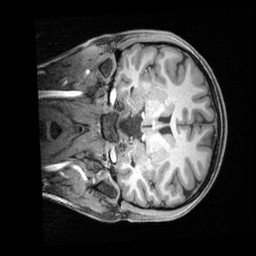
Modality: T1w
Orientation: coronal
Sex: female
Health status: ill
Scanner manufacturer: siemens
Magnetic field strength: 3 T
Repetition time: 2.4 s
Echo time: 0.00201 s